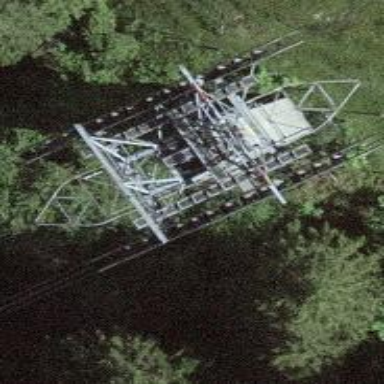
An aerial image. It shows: Pylon used for aerialway.